Question: I've just opened VS 2010 Professional up on my machine, started a new ASP.NET MVC 4 Web Application project and noticed that it doesn't seem to be creating a Solution file. This means I can't - or don't seem to be able to add a new project to the solution as its not there!
Here is a screenshot to demonstrate the problem:

I've just tried creating a number of other new projects i.e a WinForm, console app and a class library and all have the same issue, no sln.
Can anyone give me an indication of whats going on?
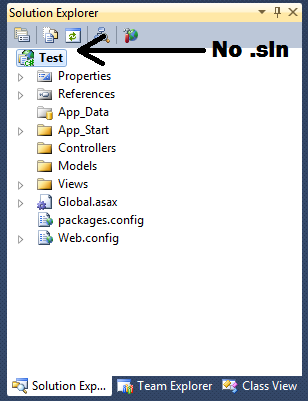
Answer: Visual Studio will hide the solution item in Solution Explorer if there's only one project.
To change this, go to Tools -> Options -> Projects and Solutions -> General and make sure "Always Show Solution" is checked.